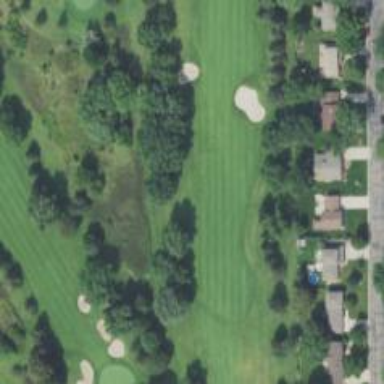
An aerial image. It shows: Area with grass used as rough in golf course.